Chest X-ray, PA view. Patient: 25 years old, sex F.
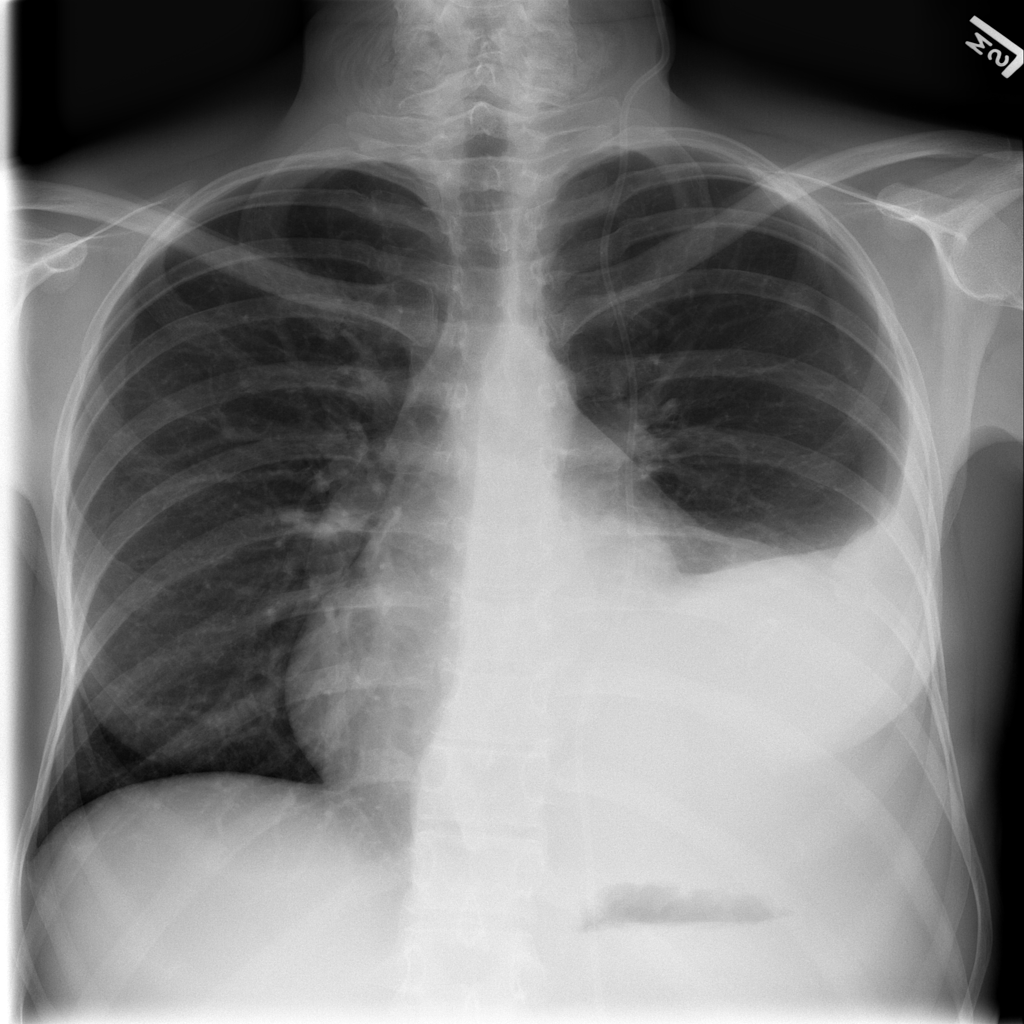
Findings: Effusion